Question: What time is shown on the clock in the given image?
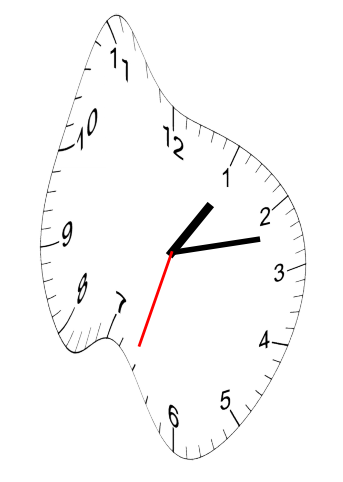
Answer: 01:12:33